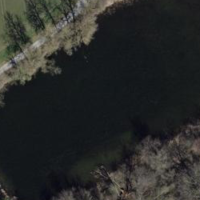
EUNIS habitat code: 14
Species observed at this site:
Muscicapa striata
Cygnus olor
Bufo bufo
Fulica atra
Alcedo atthis
Anas platyrhynchos
Pica pica
Garrulus glandarius
Deilephila elpenor